Question: I've recently noticed that in the layouts for the new Timeline profile, Facebook is using the "normal" version (read: larger) of the user's profile image extensively, both on the Timeline and in the Friends List. As we all know, this image is retrieved by querying the graph with:
'''
https://graph.facebook.com/[userid]/picture?type=normal
'''
Of course, this image isn't a guaranteed square crop. However, Facebook uses element-level CSS to position and crop it manually (see image below). The positioning is interesting in that it's seemingly generated before page render.
See:

Notice how there's an element-level CSS style applied. In this case it's a top offset:
'''
style="top:-50%"
'''
I'm assuming that this is pulling the arbitrary offset/positioning value from somewhere (the graph, a db, etc.), not using some client-side JS for facial detection, since the process of setting a new Facebook profile picture (usually) involves manually cropping your face. See it for yourself: change your profile picture and if the proportions aren't square-ish, there's an intermediate, manual cropping step.
Furthermore, this image is posted to /photo.php with the x, y, width, height, and other various parameters passed. I know some of that is used to generate the 50x50 square crop, but it also has to be stored somewhere else, correct?
My question is whether or not Facebook currently exposes a method to retrieve these offset values so we can accurately square-crop the larger profile pictures without having to rely on facial recognition or client-side processing to guarantee that the subject is centered.
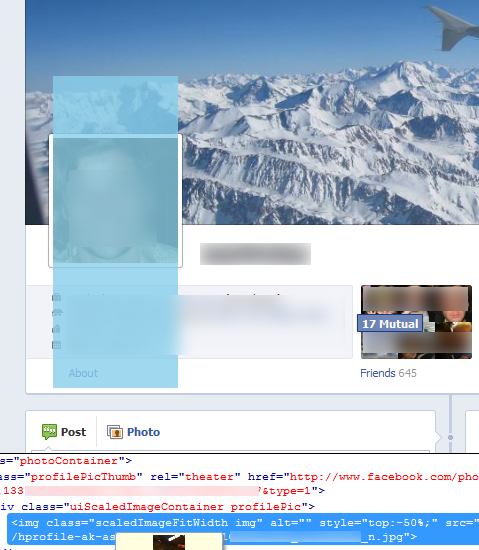
Answer: Answering my own question here.
Looking at <URL> I noticed it's possible to get the following with an FQL query to the profile table:
'pic_crop''| string'
> The URL to the largest-sized square profile picture for the object
being queried. The image is at least 100px in width.
My emphasis on that last bit.
The response looks like this:
'''
<fql_query_response list="true">
<profile>
<pic_crop>
<uri>https://fbcdn-profile-a.akamaihd.net/hprofile-ak-snc4/xxxxxx_xxxxxxxx_xxxxxxxxxx_n.jpg</uri>
<width>180</width>
<height>173</height>
<left>0.08468</left>
<top>0.06897</top>
<right>0.91532</right>
<bottom>0.93103</bottom>
</pic_crop>
</profile>
</fql_query_response>
'''
Voila: Image size and crop positioning. The only caveat, naturally, is that last bit in bold. The URL might be blank.